В обычной жизни нам кажется, что лучи света в окружающей нас атмосфере движутся прямолинейно. Однако это не так, и эффекты искривления лучей незаметны лишь потому, что коэффициент преломления воздуха практически неотличим от единицы. На больших масштабах и при возникновении некоторых атмосферных явлений ей уже нельзя будет пренебречь. В атмосфере Земли примером таких явлений может служить мираж, а в атмосферах других планет — к примеру, Венеры, — практически неограниченное расстояние до горизонта. В этой задаче мы подробно рассмотрим каждое из этих явлений.
Часть A. Миражи (5.8 балла) Миражи возникают при большом перепаде температур между поверхностью земли и атмосферой. Одним из их многочисленных примеров являются Курильские острова, миражи которых можно наблюдать в Кунаширском проливе в Японии по весне из-за охлаждения воздуха над морем. Атмосферу можно считать идеальным газом, состоящим из одинаковых молекул массой $m$. Известно, что для большинства газов, в том числе и газа в атмосфере, применима следующая формула для зависимости показателя преломления $n$ атмосферного воздуха:\[n^2-1=\alpha N,\] где $N$ — концентрация молекул, а $\alpha$ — коэффициент, зависящий от природы газа. При решении задачи считайте, что поверхность воды горизонтальна. Температура атмосферы $T$ повышается с увеличением высоты $h$ над уровнем моря, меняется также и показатель преломления воздуха. Влиянием гравитации пренебрегите, считая атмосферное давление равным $p_0=1~\text{атм}$ вне зависимости от высоты. Показатель преломления атмосферы при нормальных условиях ($T_0=273~\text{К}$, $p_0=1~\text{атм}$) равен $n=1.00028$. Считайте, что температура и показатель преломления зависят только от $h$. Рассмотрим закон Снеллиуса для лучей, испускаемым под углом $\theta_S$ с поверхности земли. Разделим атмосферу на тонкие слои толщиной $\Delta h$, как показано на рисунке 1. Будем считать, что показатель преломления атмосферы на высоте от $\Delta h(l-1)$ до $\Delta hl$ постоянен и равен $n_l$, а угол между лучом света и горизонтом на этой высоте $\theta_l$, где $l=1,2,3,\ldots$. Показатель преломления атмосферы на поверхности равен $n_1=n_S$.
Запишите закон Снеллиуса для точки $P$, находящейся на высоте $l\Delta h$. Совершив предельный переход $\Delta h\to0$, $\Delta hl\to h$, $\theta_l\to\theta(h)$, $n_l\to n(h)$, получите выражение для $\theta(h)$. Предположим, что температура $T(h)$ возрастает линейно с $h$ в диапазоне $0\leq h\leq H$ и постоянна при $h > H$:\[T(h)=\begin{cases}T_S+(T_\mathrm H-T_\mathrm S)\frac hH&0\leq h\leq H\\T_\mathrm H&H < h\end{cases},\]где $T_\mathrm S=T(0) < T_\mathrm H=T(H)$. Учитывая, что $\frac{T_H-T_S}{T_S}\ll1$, зависимость концентрации $N(h)$ на высоте $h$ ($0 < h < H$) при этом можно также с хорошей точностью считать линейной, т.е.:\[\frac{N(h)}{N_\mathrm S}=1-\frac{N_\mathrm S-N_\mathrm H}{N_\mathrm S}\frac hH,\]где $N_\mathrm S=N(0)$, $N_\mathrm H=N(H)$.
Пользуясь этим результатом, найдите, как зависит показатель преломления $n(h)$ атмосферы от высоты. Выразите ответ через $n_\mathrm S=n(0)$ и $n_\mathrm H=n(H)$. Рассмотрим траекторию луча, испущенного под углом $\theta_\mathrm S$ к горизонту. Будем считать, что по достижении верхней точки траектории $h_\mathrm m(\le H)$ луч начинает двигаться обратно вниз. Направим ось $x$ горизонтально в плоскости распространения луча, тогда его траектория $h(x)$ должна удовлетворять дифференциальному уравнению:\[\frac{\mathrm dh}{\mathrm dx}=\operatorname{tg}\theta=\pm\sqrt{\frac1{\cos^2\theta}-1},\]причём знак $+$ соответствует подъёму, а $-$ — опусканию луча.
Выразите показатель преломления $n_\mathrm m\equiv n(h_\mathrm m)$ в верхней точке траектории луча через $n_\mathrm S$ и $\theta_\mathrm S$. С учётом сказанного выше, уравнение для определения траектории луча можно записать в виде\[\frac{\mathrm dh}{\mathrm dx}=\sqrt{a\left(1-\frac hb\right)},\quad a=a_\mathrm m\frac{h_\mathrm m}H.\]
Выразите $a_\mathrm m$ и $b$ через $h_\mathrm m$, $n_\mathrm H$, $n_\mathrm S$ и $n_\mathrm m$. Известно, что решение этого уравнения для луча, проходящего через начало координат $(x,h)=(0,0)$, представляет собой параболу\[h=cx+dx^2.\]
Выразите коэффициенты $c$ и $d$ через $a$ и $b$. Пусть даны численные значения $T_\mathrm S=275~\text{К}$, $T_\mathrm H=290~\text{К}$, $H=20~\text{м}$. Наблюдатель находится на японском берегу ($h=0$) и наблюдает Курильские острова над поверхностью воды. Пусть расстояние до островов равно $L$. Наблюдатель видит их под тем же углом, под которым видел бы острова, находись они на том же расстоянии на высоте $h_\mathrm g$ над поверхностью воды.
Выразите $h_\mathrm g$ как функцию расстояния $L$ от наблюдателя до острова. Выше или ниже остальных виден самый дальний из наблюдаемых островов?
Выразите через $n_S$, $n_H$ и $H$ максимальное расстояние $L_\max$ до острова, который ещё может видеть наблюдатель. Чему при этом равен угол $\theta_{S\max}$?
Часть B. Кривизна лучей света (4.2 балла) В части $\bf A$ показатель преломления атмосферы рассчитывался без учёта влияния силы тяжести и с учётом изменения температуры только у поверхности земли. По мере увеличения высоты над поверхностью температура, конечно, снижается, но наибольшее влияние на концентрацию атмосферы оказывает именно гравитация. Поэтому в дальнейшем для простоты будем считать температуру атмосферы $T$ всюду постоянной и рассматривать изменение показателя преломления только за счёт силы тяжести. Ускорение свободного падения равно $g$. Рассмотрим баланс сил, действующих на участок атмосферы в области высот от $h$ до $h+\mathrm dh$, как показано на рисунке 2. Концентрацию молекул воздуха обозначим как $N(h)$. Рис. 2
Вычислите $L_{\max}$ и $\theta_\mathrm S$ с точностью до двух значащих цифр.
Найдите зависимость $N(h)$, если концентрация у поверхности земли $N(0)=N_0$. Как и в части $\bf A$, будем считать, что показатель преломления на высоте $h$ равен $n(h)$, а угол с горизонтом, под которым луч движется на высоте $h$, обозначим как $\theta(h)$. Кривизной земной поверхности можно пренебречь. Траектория луча в атмосфере представляет собой кривую, которую в каждой точке можно приблизить участком окружности радиуса $R$. Это значение $R$ называется радиусом кривизны траектории луча в этой точке (см. рисунок 3).
Выразите $\frac1R$ через $\theta(h)$ и $\frac{\mathrm d\theta}{\mathrm dh}$.
Преобразуйте полученное в $\bf B2$ выражение с помощью закона Снеллиуса из $\bf A1$ так, чтобы оно содержало только $n$, $n_S$ и $\theta_S$.
Найдите, чему равен вблизи земной поверхности радиус кривизны $R$ траектории луча, распространяющегося под малым углом к горизонту. Выразите ответ через $m$, $g$, $n_\mathrm S$, $T$ и $k_\mathrm B$. Учтём теперь кривизну Земли. Её радиус $R_\mathrm E=6.4\cdot10^3~\text{км}$. Остальные численные значения $m=29\cdot1.66\cdot10^{-27}~\text{кг}$, $T=300~\text{К}$, $k_\mathrm B=1.38\cdot10^{-23}~\frac{\text{Дж}}{\text{К}}$, $g=9.8~\frac{\text{м}}{\text{с}^2}$.
Найдите численно радиус кривизны траектории луча $R_E^{lr}$, исходящего горизонтально из некоторой точки на поверхности земли. Увеличивается ли в дальнейшем высота луча над поверхностью? Атмосфера Венеры состоит из $\mathrm{CO_2}$, который можно считать идеальным и для которого можно применить все полученные выше результаты. Атмосферное давление на поверхности Венеры $p_\mathrm V=93~\text{атм}$ ($1~\text{атм}=1.0\cdot10^5~\text{Па}$), а температура $T_\mathrm V=740~\text{К}$. Радиус Венеры $R_\mathrm V=6.0\cdot10^3~\text{км}$, ускорение свободного падения на её поверхности $g_\mathrm V=8.9~\frac{\text{м}}{\text{с}^2}$, масса молекулы $\mathrm{CO_2}$ $m_\mathrm C=44\cdot1.66\cdot10^{-27}~\text{кг}$. Для показателя преломления на Венере справедливо уравнение:\[n^2=1+\alpha_VN\]с коэффициентом $\alpha_\mathrm V=4\pi a_\mathrm C^3$, где $a_\mathrm C=1.4\cdot10^{-10}~\text{м}$ — эффективный размер молекулы $\mathrm{CO_2}$.
Найдите численно радиус кривизны траектории луча $R_V^{lr}$, исходящего горизонтально из некоторой точки непосредственно над поверхности планеты. Увеличивается ли в дальнейшем высота луча над поверхностью?
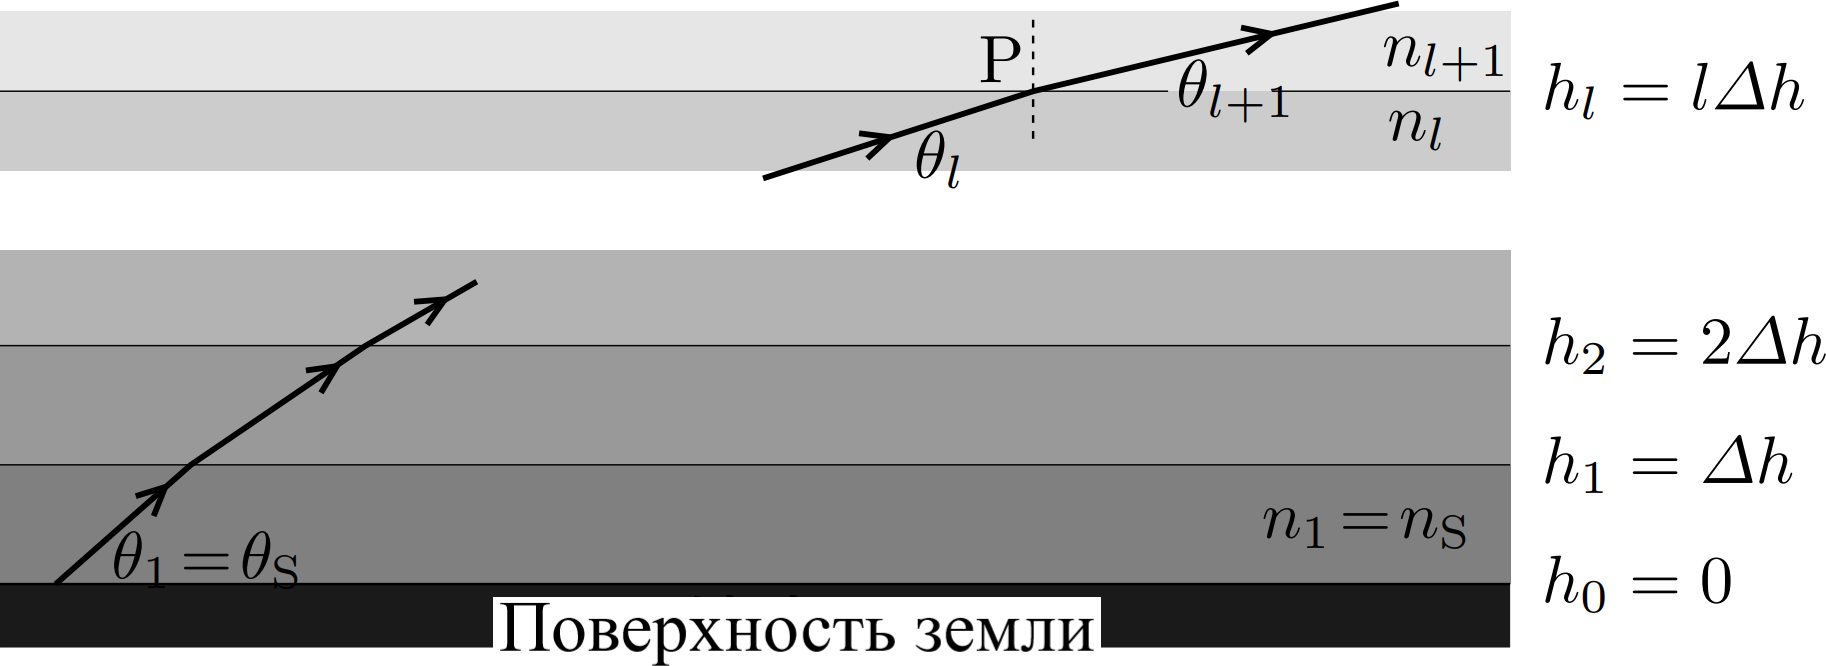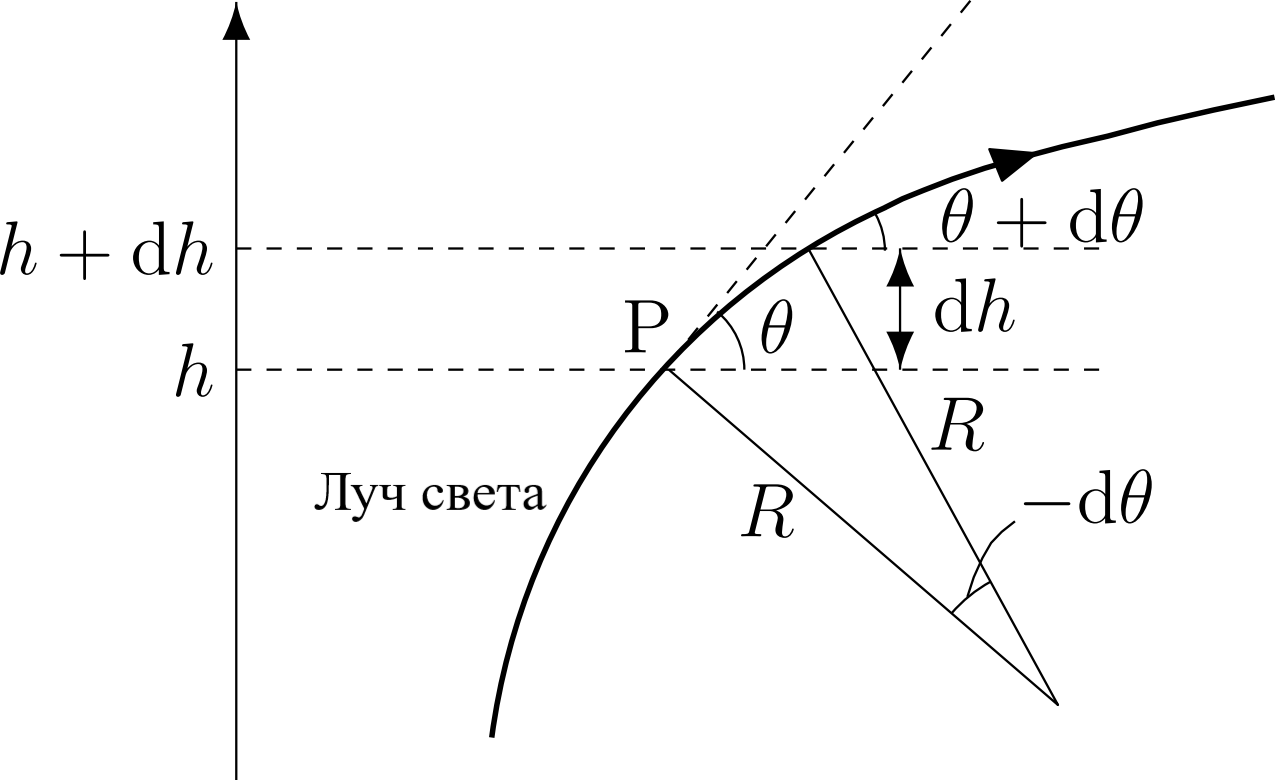
Запишите закон Снеллиуса для точки $P$, находящейся на высоте $l\Delta h$. Совершив предельный переход $\Delta h\to0$, $\Delta hl\to h$, $\theta_l\to\theta(h)$, $n_l\to n(h)$, получите выражение для $\theta(h)$.
Решение: Закон Снеллиуса для точки $P$:\[n_l\cos\theta_l=n_{l+1}\cos\theta_{l+1}.\]Переходя к пределу, получаем закон Снеллиуса для непрерывной среды:\[n(h)\cos\theta(h)=n_S\cos\theta_S,\]откуда окончательно получаем:\[\theta(h)=\arccos\left(\frac{n_S\cos\theta_S}{n(h)}\right).\]
Ответ: \[n_l\cos\theta_l=n_{l+1}\cos\theta_{l+1}\] \[\theta(h)=\arccos\left(\frac{n_S\cos\theta_S}{n(h)}\right)\]

Пользуясь этим результатом, найдите, как зависит показатель преломления $n(h)$ атмосферы от высоты. Выразите ответ через $n_\mathrm S=n(0)$ и $n_\mathrm H=n(H)$.
Решение: Выразим концентрации воздуха на высотах $h=0$ и $h=H$:\[N_S=\frac1\alpha\Big[n_S^2-1\Big],\quad N_H=\frac1\alpha\Big[n_H^2-1\Big].\]Подставив их в закон зависимости показателя преломления, имеем:\[n(h)=\sqrt{n_S^2-\left(n_S^2-n_H^2\right)\frac hH}.\]
Ответ: \[n(h)=\sqrt{n_S^2-\left(n_S^2-n_H^2\right)\frac hH}\]

Выразите показатель преломления $n_\mathrm m\equiv n(h_\mathrm m)$ в верхней точке траектории луча через $n_\mathrm S$ и $\theta_\mathrm S$.
Решение: Пишем закон Снеллиуса, учитывая, что в вершине траектории $\theta=0$:\[n_S\cos\theta_S=n_\mathrm m\cos0=n_\mathrm m.\]Отсюда и из результатов предыдущего пункта имеем:\[h_\mathrm m=\frac{n_S^2\sin^2\theta_S}{n_S^2-n_H^2}H.\]
Ответ: \[n_\mathrm m=n_S\cos\theta_S\] \[h_\mathrm m=\frac{n_S^2\sin^2\theta_S}{n_S^2-n_H^2}H\]

Выразите $a_\mathrm m$ и $b$ через $h_\mathrm m$, $n_\mathrm H$, $n_\mathrm S$ и $n_\mathrm m$.
Решение: Подставляем непосредственно:\[\frac{\mathrm dh}{\mathrm dx}=\sqrt{\frac1{\cos^2\theta}-1}=\sqrt{\frac{n^2}{n_\mathrm m^2}-1}=\sqrt{\left(\frac{n_S^2}{n_\mathrm m^2}-1\right)\left(1-\frac{n_S^2-n_H^2}{n_S^2-n_\mathrm m^2}\frac hH\right)}=\\=\sqrt{\frac{n_S^2-n_H^2}{n_\mathrm m^2}\frac{h_\mathrm m}H\left(1-\frac{h}{h_\mathrm m}\right)}\implies a_\mathrm m=\frac{n_S^2-n_H^2}{n_\mathrm m^2},\quad b=h_\mathrm m.\]
Ответ: \[a_\mathrm m=\frac{n_S^2-n_H^2}{n_\mathrm m^2}\] \[b=h_\mathrm m\]

Выразите коэффициенты $c$ и $d$ через $a$ и $b$.
Решение: Подставляем непосредственно:\[\frac{\mathrm d}{\mathrm dx}\Big[cx+dx^2\Big]=c+2dx=\sqrt{a\left(1-\frac{cx+dx^2}b\right)}\implies\\\implies c^2=a,\quad4cd=-\frac{ac}b\implies c=\sqrt a,\quad d=-\frac a{4b}.\]
Ответ: \[c=\sqrt a\] \[d=-\frac a{4b}\]

Выразите $h_\mathrm g$ как функцию расстояния $L$ от наблюдателя до острова. Выше или ниже остальных виден самый дальний из наблюдаемых островов?
Решение: Несложно заметить, что:\[L=-\frac cd=\frac{4b}{\sqrt a}=4\sqrt{h_\mathrm m\left(\frac{n_S^2}{n_S^2-n_H^2}-h_\mathrm m\right)}\implies\\\implies h_\mathrm m^2-\frac{n_S^2}{n_S^2-n_H^2}h_\mathrm m+\frac{L^2}{16}=0\implies\\\implies h_\mathrm m=\frac H2\left[\frac{n_S^2}{n_S^2-n_H^2}\pm\sqrt{\left(\frac{n_S^2}{n_S^2-n_H^2}\right)^2-\frac{L^2}{4H^2}}\right].\]Так как $L\to0\ (h_\mathrm m\to0)$, то следует выбрать корень со знаком "$-$". Из геометрических свойств параболической траектории\[h_\mathrm g=4h_\mathrm m,\]поэтому\[h_\mathrm g=2H\left[\frac{n_S^2}{n_S^2-n_H^2}-\sqrt{\left(\frac{n_S^2}{n_S^2-n_H^2}\right)^2-\frac{L^2}{4H^2}}\right].\]Из этой формулы ясно, что самый дальний из островов будет виден выше остальных.
Ответ: Самый дальний остров виден выше остальных. \[h_\mathrm g=2H\left[\frac{n_S^2}{n_S^2-n_H^2}-\sqrt{\left(\frac{n_S^2}{n_S^2-n_H^2}\right)^2-\frac{L^2}{4H^2}}\right]\]

Выразите через $n_S$, $n_H$ и $H$ максимальное расстояние $L_\max$ до острова, который ещё может видеть наблюдатель. Чему при этом равен угол $\theta_{S\max}$?
Решение: Ясно, что максимальному расстоянию соответствует случай $h_\mathrm m=H$, откуда, подставляя в одно из выражений предыдущего пункта,\[L_\max=\frac{4Hn_H}{\sqrt{n_S^2-n_H^2}}.\]Из закона Снеллиуса:\[\theta_{S\max}=\arccos\frac{n_H}{n_S}.\]
Ответ: \[L_\max=\frac{4Hn_H}{\sqrt{n_S^2-n_H^2}}\] \[\theta_{S\max}=\arccos\frac{n_H}{n_S}\]

Вычислите $L_{\max}$ и $\theta_\mathrm S$ с точностью до двух значащих цифр.
Решение: Найдём для нормальных условий:\[\cfrac{p_0\alpha}{k_\mathrm B}=\cfrac{n_0^2-1}{T_0}\implies\\\implies n_S^2=1+\big(n_0^2-1\big)\frac{T_0}{T_S},\quad n_H^2=1+\big(n_0^2-1\big)\frac{T_0}{T_H}\implies\\\implies L_\max=14.4\ км,\quad\theta_S=0.31^\circ.\]
Ответ: \[L_\max=14.4\ км\] \[\theta_S=0.45^\circ\]

Найдите зависимость $N(h)$, если концентрация у поверхности земли $N(0)=N_0$.
Решение: Рассматривая баланс сил, действующих на участок атмосферы на высоте от $h$ до $h+\mathrm dh$, получим:\[\cfrac{\mathrm dp}{\mathrm dh}=-\rho g.\]Поскольку воздух можно считать идеальным газом, то из уравнения Менделеева-Клапейрона:\[\rho=\frac{mp}{k_\mathrm BT},\]откуда\[\frac{\mathrm dp}{\mathrm dh}=-\cfrac{mg}{k_\mathrm BT}p\implies \cfrac{p(h)}{p(0)}=e^{-\frac{mgh}{k_\mathrm BT}}\implies N(h)=N_0e^{-\frac{mgh}{RT}}.\]
Ответ: \[N(h)=N_0e^{-\frac{mgh}{RT}}\]

Выразите $\frac1R$ через $\theta(h)$ и $\frac{\mathrm d\theta}{\mathrm dh}$.
Решение: Для элемента длины траектории луча $\mathrm dl$, с одной стороны,\[\mathrm dl=\frac{\mathrm dh}{\sin\theta},\]а с другой стороны,\[\mathrm dl=-R\ \mathrm d\theta,\]откуда\[\frac1R=-\sin\theta\frac{\mathrm d\theta}{\mathrm dh}.\]
Ответ: \[\frac1R=-\sin\theta\frac{\mathrm d\theta}{\mathrm dh}\]

Преобразуйте полученное в $\bf B2$ выражение с помощью закона Снеллиуса из $\bf A1$ так, чтобы оно содержало только $n$, $n_S$ и $\theta_S$.
Решение: Из закона Снеллиуса\[\cos\theta=\cfrac{n_S\cos\theta_S}n,\]тогда\[\frac1R=-\sin\theta\frac{\mathrm d\theta}{\mathrm dh}=\frac{\mathrm d\big(\cos\theta\big)}{\mathrm dh}=n_S\cos\theta_S\frac{\mathrm d}{\mathrm dh}\bigg[\frac1n\bigg]=-\frac{n_S\cos\theta_S}{n^2}\frac{\mathrm dn}{\mathrm dh}.\]
Ответ: \[\frac1R=-\frac{n_S\cos\theta_S}{n^2}\frac{\mathrm dn}{\mathrm dh}\]

Найдите, чему равен вблизи земной поверхности радиус кривизны $R$ траектории луча, распространяющегося под малым углом к горизонту. Выразите ответ через $m$, $g$, $n_\mathrm S$, $T$ и $k_\mathrm B$.
Решение: Находим непосредственно:\[\frac1R=-\frac1{n_E}\frac{\mathrm dn}{\mathrm dh}=-\frac{n_E^2-1}{2n_E^2}\frac{\mathrm d}{\mathrm dh}\bigg[e^{-\frac{mgh}{k_\mathrm BT}}\left.\bigg]\right|_{h=0}=\Big(1-n_E^{-2}\Big)\frac{mg}{2k_\mathrm BT}\implies\\\implies R=\frac{2k_\mathrm BT}{\Big(1-n_E^{-2}\Big)mg}.\]
Ответ: \[R=\frac{2k_\mathrm BT}{\Big(1-n_E^{-2}\Big)mg}\]

Найдите численно радиус кривизны траектории луча $R_E^{lr}$, исходящего горизонтально из некоторой точки на поверхности земли. Увеличивается ли в дальнейшем высота луча над поверхностью?
Решение: Подставляем численные значения:\[R_E^{lr}=\frac{2k_\mathrm BT}{\Big(1-n_E^{-2}\Big)mg}=31.4\cdot10^3\ км.\]Высота луча над поверхностью увеличивается, поскольку $R_E^{lr} > R_E$.
Ответ: Высота луча над поверхностью увеличивается. \[R_E^{lr}=31.4\cdot10^3\ км\]

Найдите численно радиус кривизны траектории луча $R_V^{lr}$, исходящего горизонтально из некоторой точки непосредственно над поверхности планеты. Увеличивается ли в дальнейшем высота луча над поверхностью?
Решение: Найдём сначала показатель преломления $n_V$ на поверхности Венеры:\[n_V=1+\frac{4\pi a_C^3p_V}{k_\mathrm BT_V}=1.0314,\]тогда по уже известной формуле\[R_V^{lr}=\frac{2k_\mathrm BT_V}{\Big(1-n_V^{-2}\Big)m_\mathrm Cg_V}=5.24\cdot10^2\ км.\]Высота луча над поверхностью уменьшается, поскольку $R_V^{lr} < R_V$.
Ответ: Высота луча над поверхностью уменьшается. \[R_V^{lr}=5.24\cdot10^2\ км\]
Темы:
T, Оптика, Геометрическая оптика, Преломление, Градиентная оптика, 2023, Японские